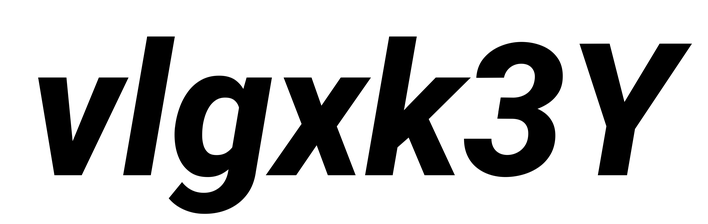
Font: Roboto-Italic_ExtraBold_Italic